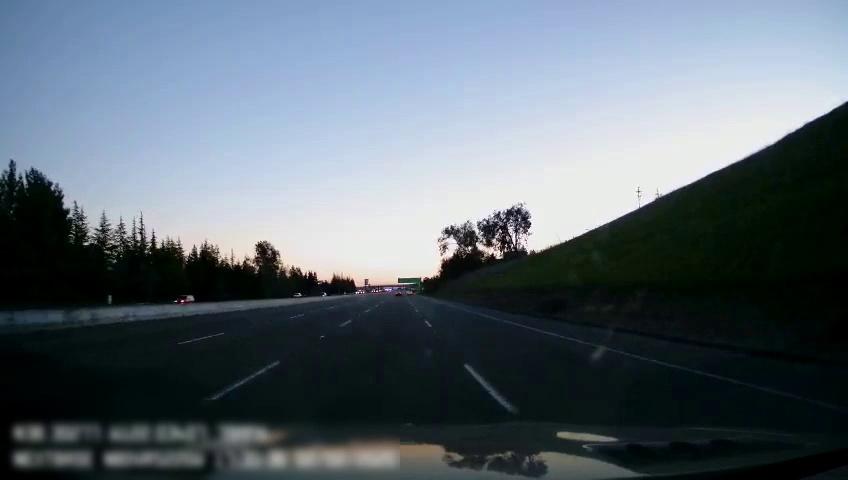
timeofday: Day
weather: Sunny
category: Drivable Space
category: Vehicles | SUV
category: Lanes | Current Lane
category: Lanes | Current Lane
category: Lanes | Alternate Lane
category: Lanes | Alternate Lane
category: Traffic | Signs